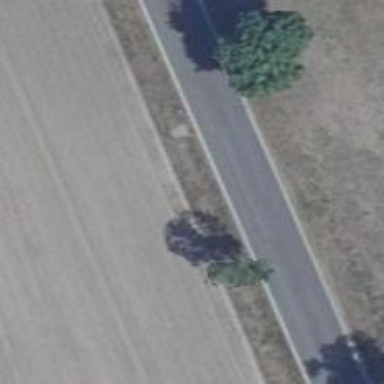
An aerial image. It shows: Deciduous broadleaved tree.